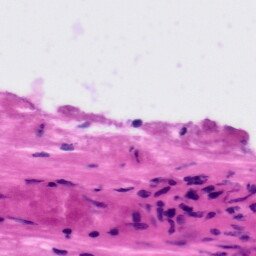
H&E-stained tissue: Tonsil